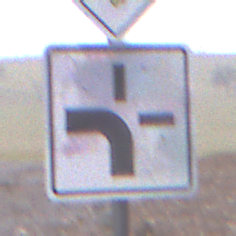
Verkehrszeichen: VerlaufVorfahrtsstrasse1
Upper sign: Vorfahrtsstrasse
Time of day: Midday
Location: Outdoor (Nature)
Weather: Overcast
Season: Autumn
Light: Natural